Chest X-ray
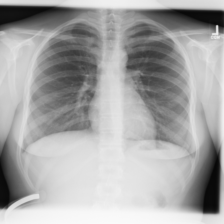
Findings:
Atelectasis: negative
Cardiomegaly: negative
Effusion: negative
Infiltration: negative
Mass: negative
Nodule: negative
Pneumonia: negative
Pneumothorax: negative
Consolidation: negative
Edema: negative
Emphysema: negative
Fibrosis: negative
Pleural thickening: negative
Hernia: negative